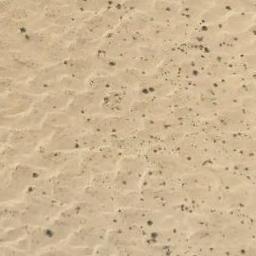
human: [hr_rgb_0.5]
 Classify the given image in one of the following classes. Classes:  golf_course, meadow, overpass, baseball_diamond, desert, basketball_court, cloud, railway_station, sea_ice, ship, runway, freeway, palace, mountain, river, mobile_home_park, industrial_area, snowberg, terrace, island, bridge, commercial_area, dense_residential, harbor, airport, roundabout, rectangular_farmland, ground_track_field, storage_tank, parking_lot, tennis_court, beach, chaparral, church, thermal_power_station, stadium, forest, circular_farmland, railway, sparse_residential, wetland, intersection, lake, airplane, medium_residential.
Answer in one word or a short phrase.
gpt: desert